Question: I'm struggling to position button which is nav container to the right side of the screen. All other nav-items need to be on the center so i'm using justify content center.
I have tried to use:
- - -
Screenshot of the nav container and button what need to position on the right side:

HTML:
'''
<ul class="nav justify-content-center">
<li class="nav-item">
<a class="nav-link" href="#">Home</a>
</li>
<li class="nav-item">
<a class="nav-link" href="#">About</a>
</li>
<li class="nav-item">
<a class="nav-link" href="#">Places</a>
</li>
<li class="nav-item">
<a class="nav-link" href="#">Careers</a>
</li>
<li class="nav-item">
<a class="nav-link" href="#">Blog</a>
</li>
<button type="button" class="btn btn-primary">Primary</button>
</ul>
'''
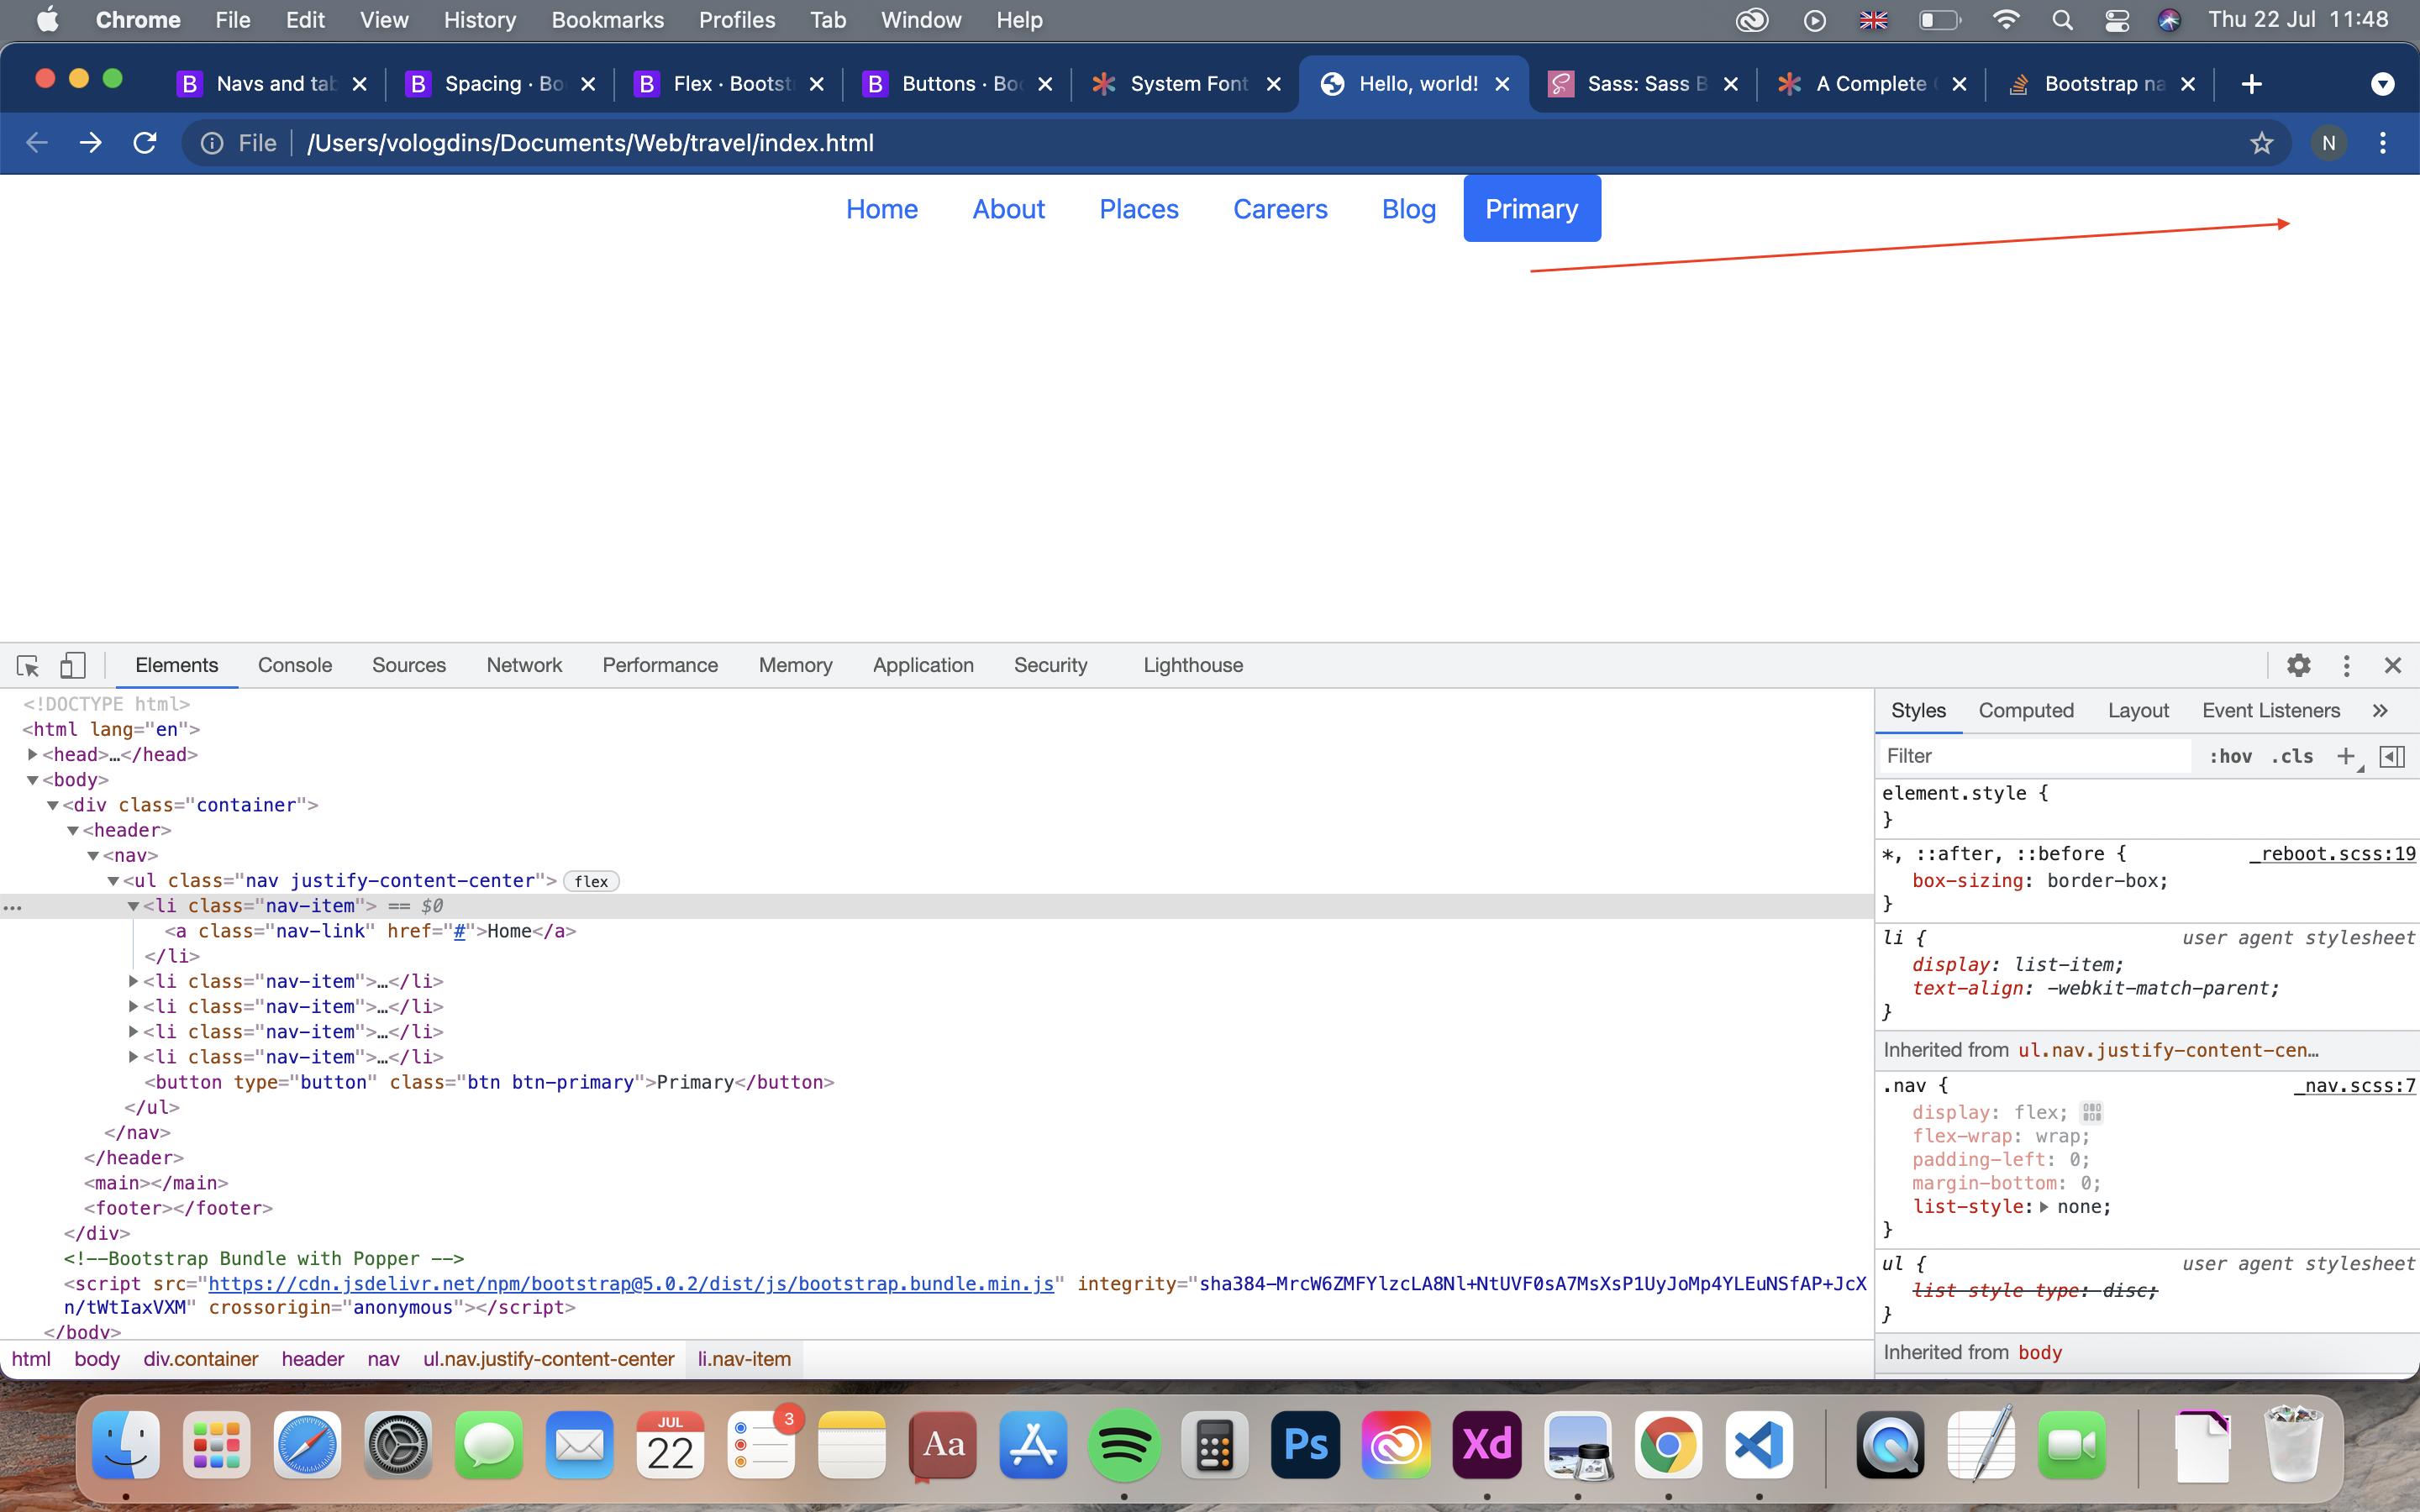
Answer: You were almost on the right track.
You would need to take the button out of the list, and then declare the entire enclosing nav for the list and button to be a flex with center. That would more or less result in the same thing you have now, but it will have the list and the button as separate items. Then you'd take the list and make it grow as much as it can to the end using the class 'flex-grow-1' or 'flex-fill'. That will push the button to the extreme right still being on the same row.
Here's the fiddle: <URL>